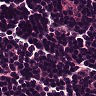
Metastatic tissue present: no